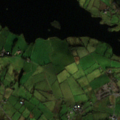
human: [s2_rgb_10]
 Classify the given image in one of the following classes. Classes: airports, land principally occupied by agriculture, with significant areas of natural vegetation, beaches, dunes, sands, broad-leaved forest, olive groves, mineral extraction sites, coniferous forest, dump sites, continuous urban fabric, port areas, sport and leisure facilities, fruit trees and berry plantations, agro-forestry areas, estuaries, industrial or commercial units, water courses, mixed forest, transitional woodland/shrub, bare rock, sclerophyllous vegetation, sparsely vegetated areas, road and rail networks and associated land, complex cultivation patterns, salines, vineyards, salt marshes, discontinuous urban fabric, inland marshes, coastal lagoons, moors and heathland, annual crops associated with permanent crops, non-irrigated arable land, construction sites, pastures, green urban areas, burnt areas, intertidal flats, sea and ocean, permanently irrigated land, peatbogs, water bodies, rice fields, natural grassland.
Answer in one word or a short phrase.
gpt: pastures, land principally occupied by agriculture, with significant areas of natural vegetation, water bodies